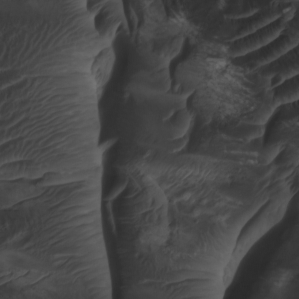
Label: non_frost